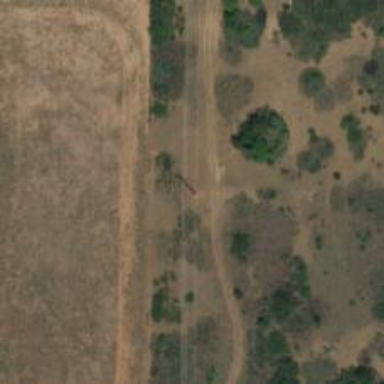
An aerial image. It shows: Power pole.